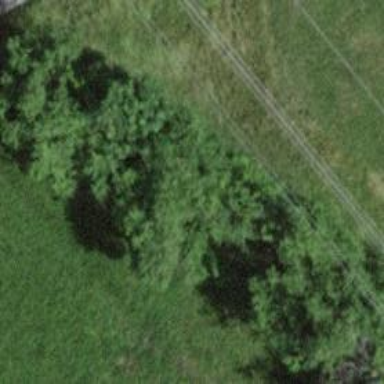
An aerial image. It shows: Broadleaved tree in natural setting.